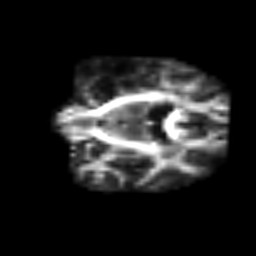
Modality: FA
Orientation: coronal
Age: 58
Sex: female
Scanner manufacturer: siemens
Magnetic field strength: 3 T
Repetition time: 3.2 s
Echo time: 0.081 s